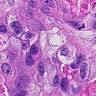
Metastatic tissue present: yes